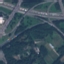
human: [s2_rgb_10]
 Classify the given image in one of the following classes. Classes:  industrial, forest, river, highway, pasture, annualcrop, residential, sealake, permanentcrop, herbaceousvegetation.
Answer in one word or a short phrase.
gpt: Highway